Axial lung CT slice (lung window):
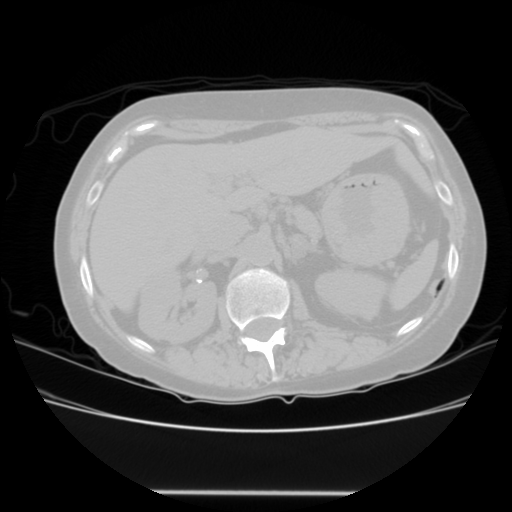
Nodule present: no